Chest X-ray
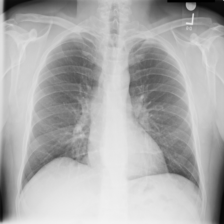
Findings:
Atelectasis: negative
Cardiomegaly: negative
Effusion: negative
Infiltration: negative
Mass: negative
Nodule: negative
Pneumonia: negative
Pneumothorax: negative
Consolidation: negative
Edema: negative
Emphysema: negative
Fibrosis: negative
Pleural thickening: negative
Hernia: negative